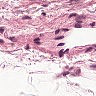
Metastatic tissue present: no